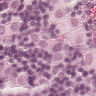
Metastatic tissue present: yes